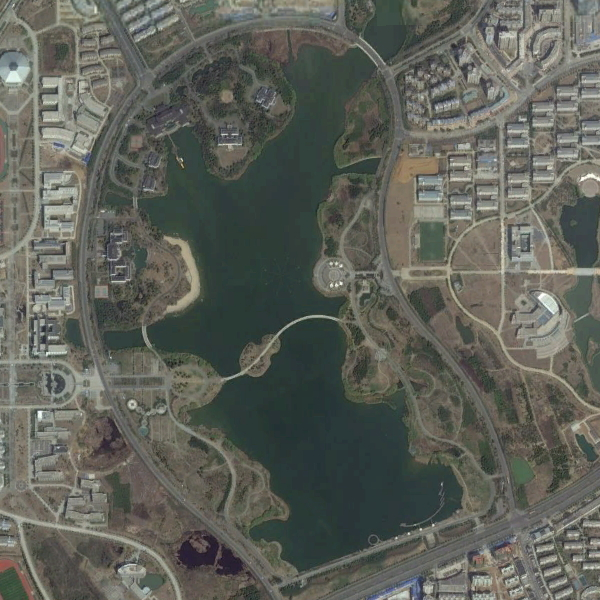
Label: Park